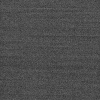
Atmospheric dust classification: dusty